Question: Well, I am trying create a web layout that I already have in mind. I have a header where I can create a set of tabs using jqueryUI. This is very easy and I already have it, I will show you a screenshot.

The html is there:
'''
<div id="header"><div id="headerMenu"><!--headermenu is the tabs div --!>
<ul >
<li><a href="#tabs-edition">edition</a></li>
<li><a href="#tabs-export">export</a></li>
<li><a href="#tabs-settings">settings</a></li>
</ul>
<div id="tabs-edition">
<p>Text</p>
</div>
<div id="tabs-export">
<p>Text</p>
</div>
<div id="tabs-settings">
<p>Text.</p>
</div>
</div></div>
'''
I want that this looks in another way, The tabs pane filling the entire main header (removing the white spacing), remove the rounded corners and customizing the css and color.
I know css enough for this changes, but I have serious dudes if there are a convection, a method, a general way to customize the jquery ui styles, (I suppose that developers in general not use the defaults styles and they have to changes).
Anybody can guide me about this topic?
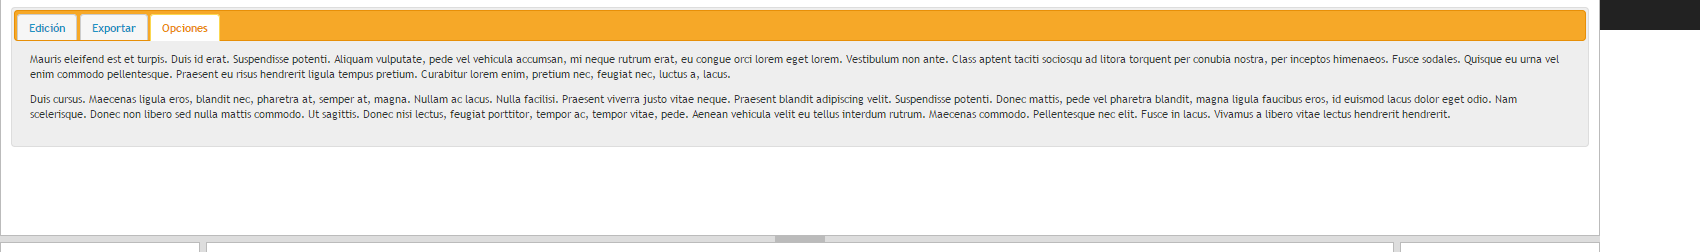
Answer: You could use <URL> to create specific changes you need and get the css required for it. It would probably be easier than trying to make changes by hand.
Themeroller is a part of the Jquery UI project.